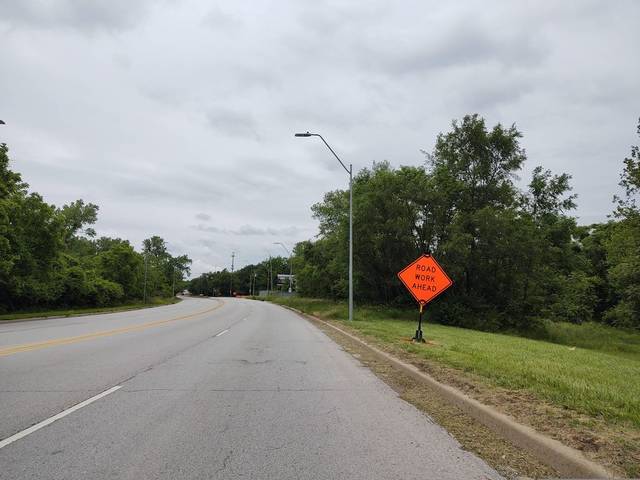
Region: United States
Coordinates: 39.032, -94.471